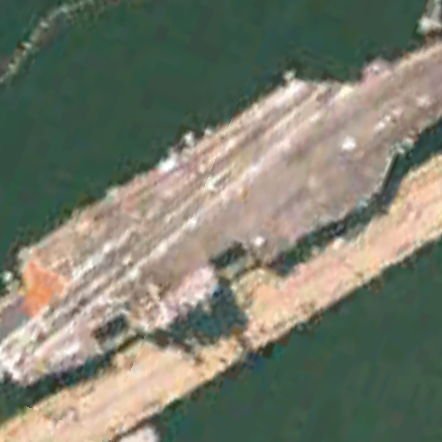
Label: aircraft_carrier